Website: crate-barrel
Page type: account-selection
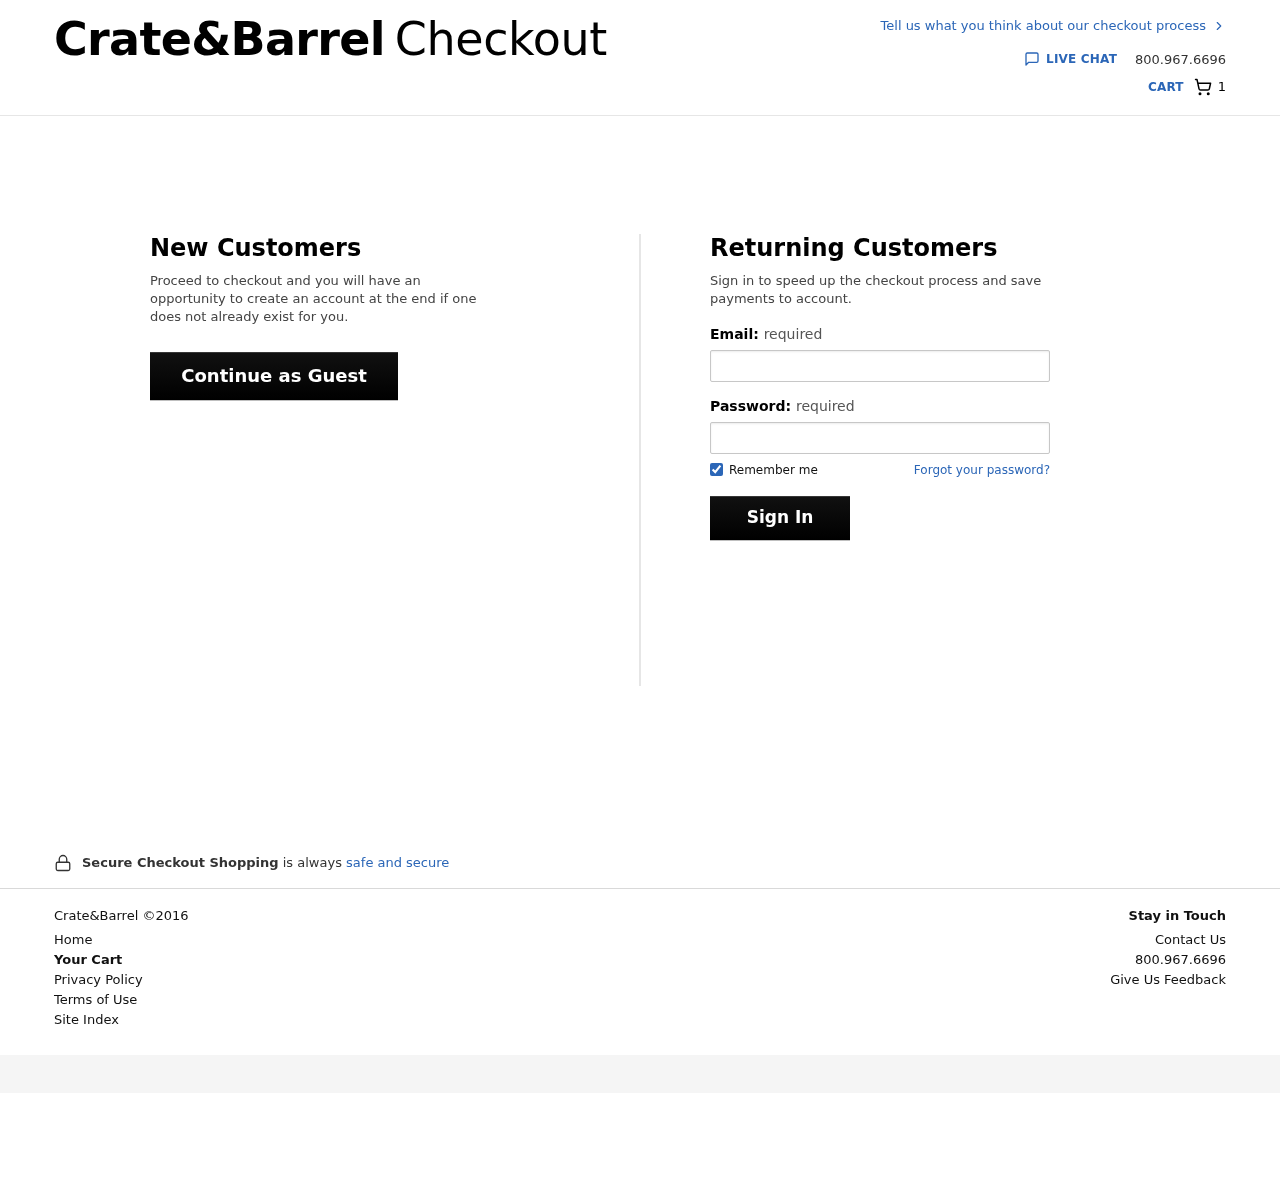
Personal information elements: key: PII_EMAIL
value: samanthaheath@yahoo.com
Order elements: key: ORDER_NUM_ITEMS
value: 1